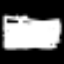
Label: squiggle